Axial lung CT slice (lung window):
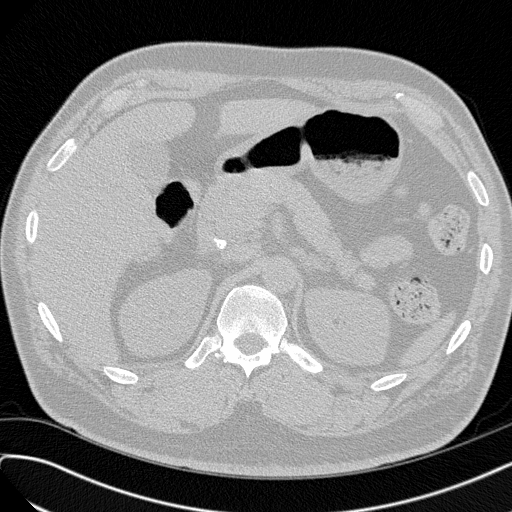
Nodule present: no